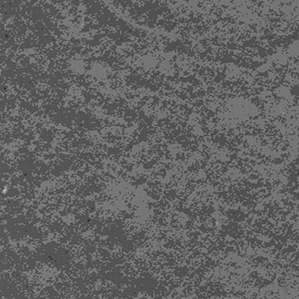
Label: frost